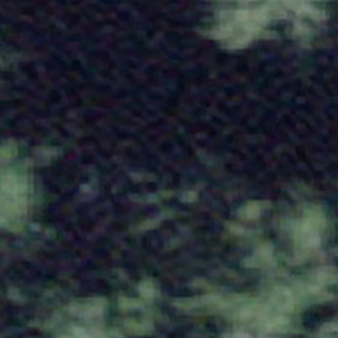
Label: other